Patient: sex M, age 55
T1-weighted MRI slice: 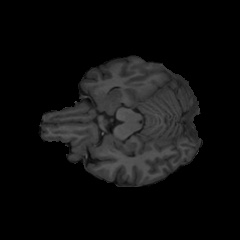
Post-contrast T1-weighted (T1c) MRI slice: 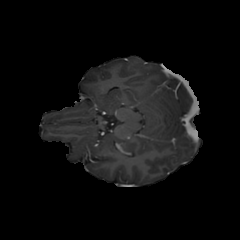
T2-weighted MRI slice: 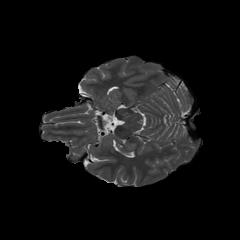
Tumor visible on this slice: no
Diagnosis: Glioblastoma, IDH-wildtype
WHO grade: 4